Field crop: maize
Growth stage: 2
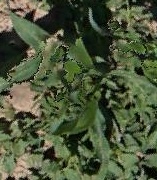
Species: maize